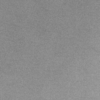
Label: dusty